Question: I want to Display a list of Modules in my android app.
Same as twitter share list, which pops up from the bottom side.
Half list is displays first and then after swiping again full list is displayed.
Can some one give me an idea?!
Thank You.

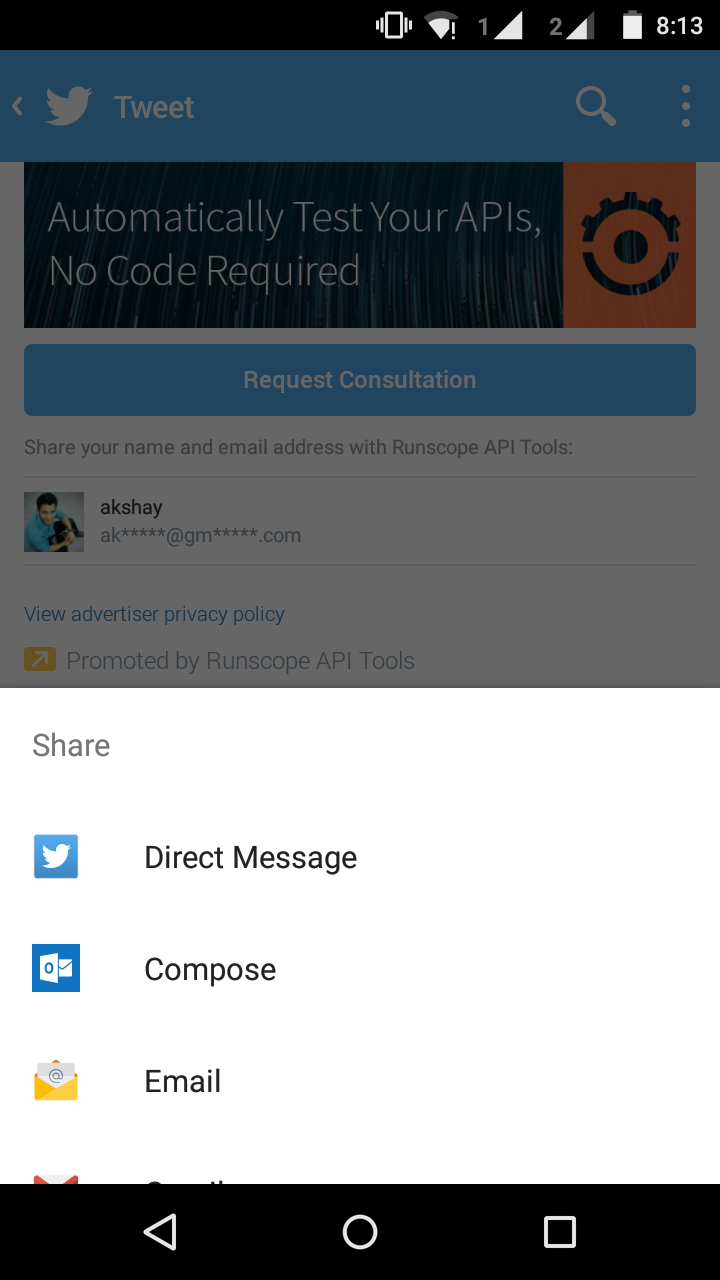
Answer: Okey I found the library which I was looking for,
<URL>